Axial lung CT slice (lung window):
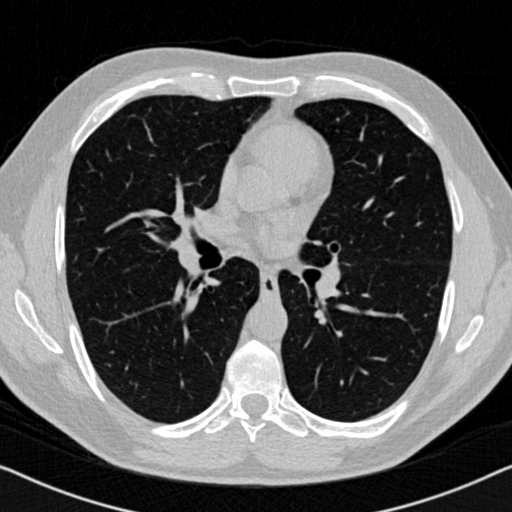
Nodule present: no